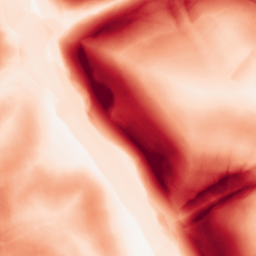
Category: morphological
Decomposition family: morphological_gradient
Decomposition parameters: size: 15
shape: diamond
Upsampling method: linear_exact
Upsampling parameters: scale: 2
Upsampling scale: 2